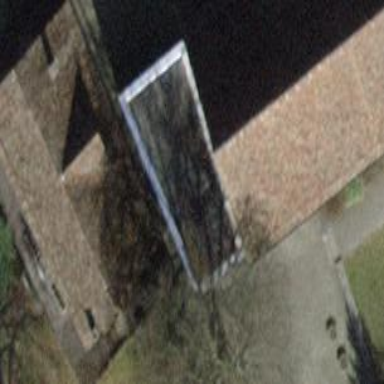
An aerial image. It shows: View of roof of building.